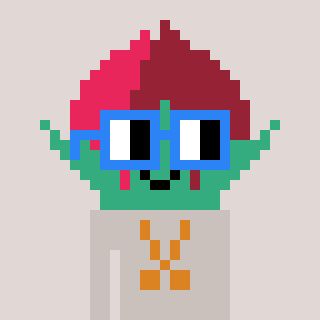
a pixel art character with square blue glasses, a rosebud-shaped head and a foggrey-colored body on a warm background